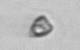
Label: Pyramimonas